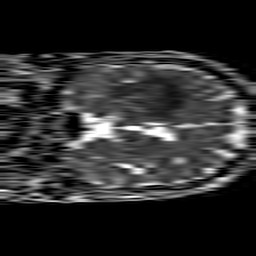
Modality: ADC
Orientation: coronal
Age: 67
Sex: female
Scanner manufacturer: philips
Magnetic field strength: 1.5 T
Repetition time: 4.6 s
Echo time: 0.08631 s